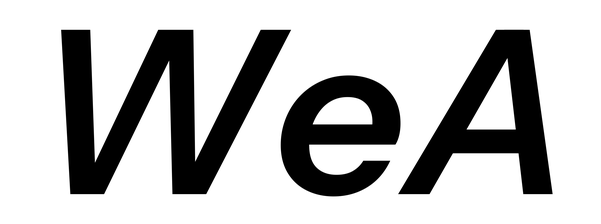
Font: InstrumentSans-Italic_SemiBold_Italic